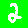
Digit: 2